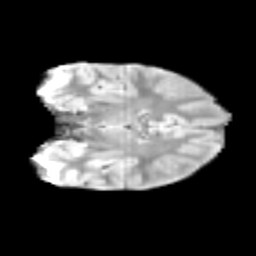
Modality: T2w
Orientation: coronal
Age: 10
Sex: male
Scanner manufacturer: siemens
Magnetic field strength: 3 T
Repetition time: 3.8 s
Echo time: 0.07 s